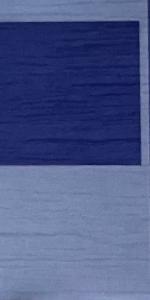
Label: Empty